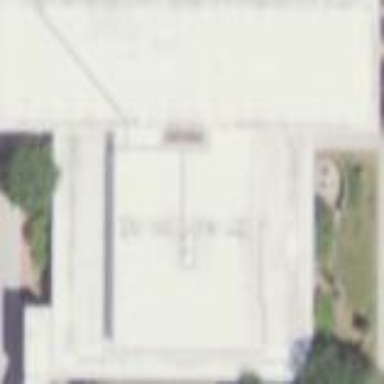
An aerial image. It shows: University building.